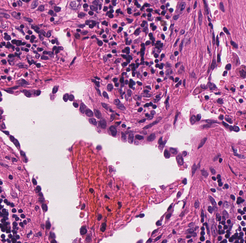
Tumor epithelial tissue: yes
Tumor-associated stroma tissue: yes
Normal tissue: no